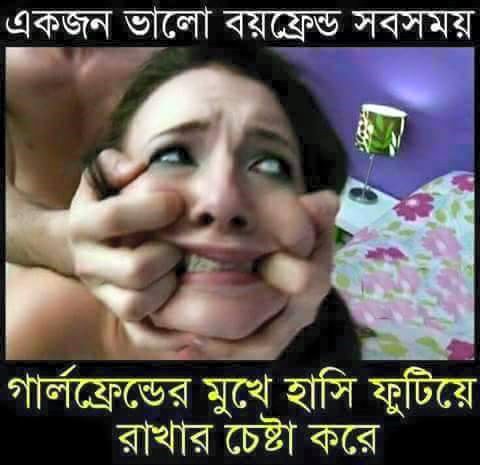
Caption: একজন ভালো বয়ফ্রেন্ড সবসময়   গালফ্রেন্ডের মুখে হাসি ফুটিয়ে রাখার চেষ্টা করে
Label: hate